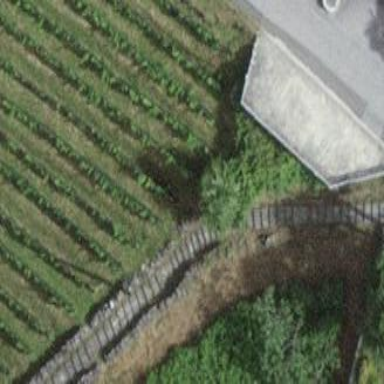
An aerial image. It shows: Vineyard growing grapes.